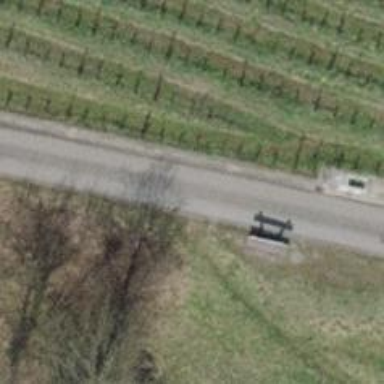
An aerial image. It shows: Bench for seating.